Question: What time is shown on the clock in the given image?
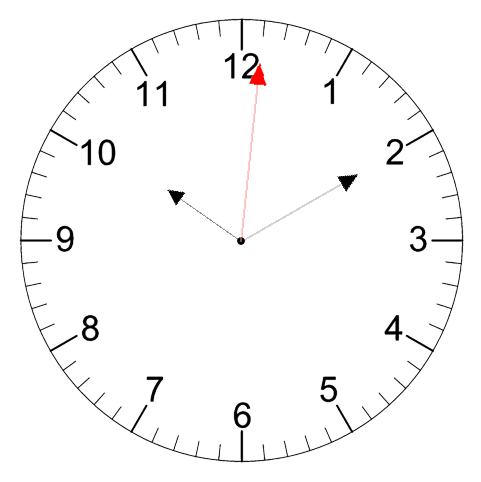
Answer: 10:10:01